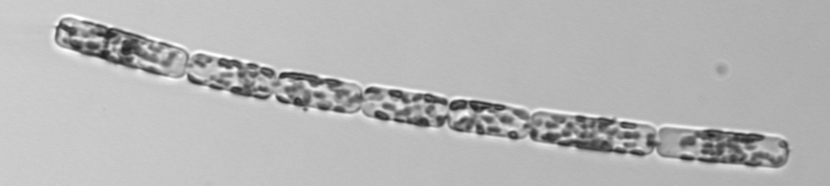
Label: Dactyliosolen_fragilissimus